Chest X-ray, PA view. Patient: 54 years old, sex M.
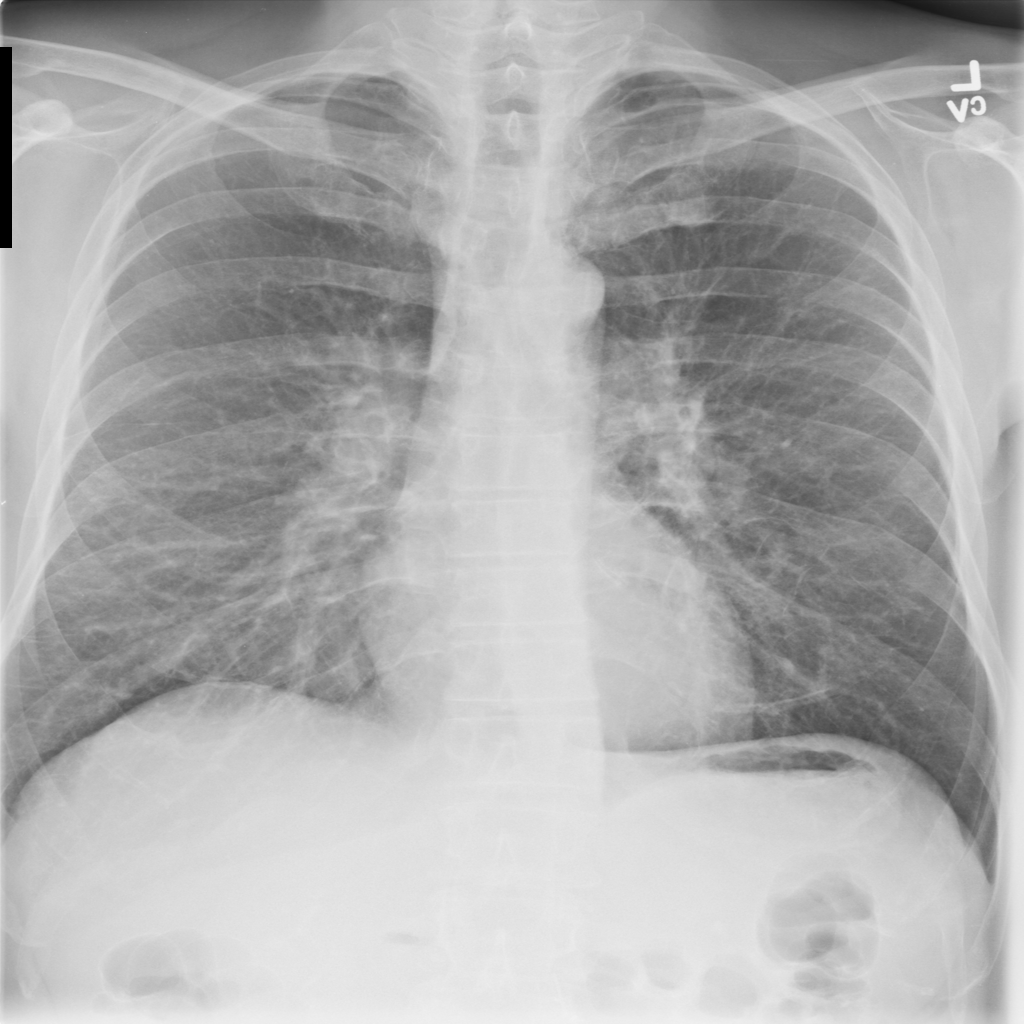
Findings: No Finding